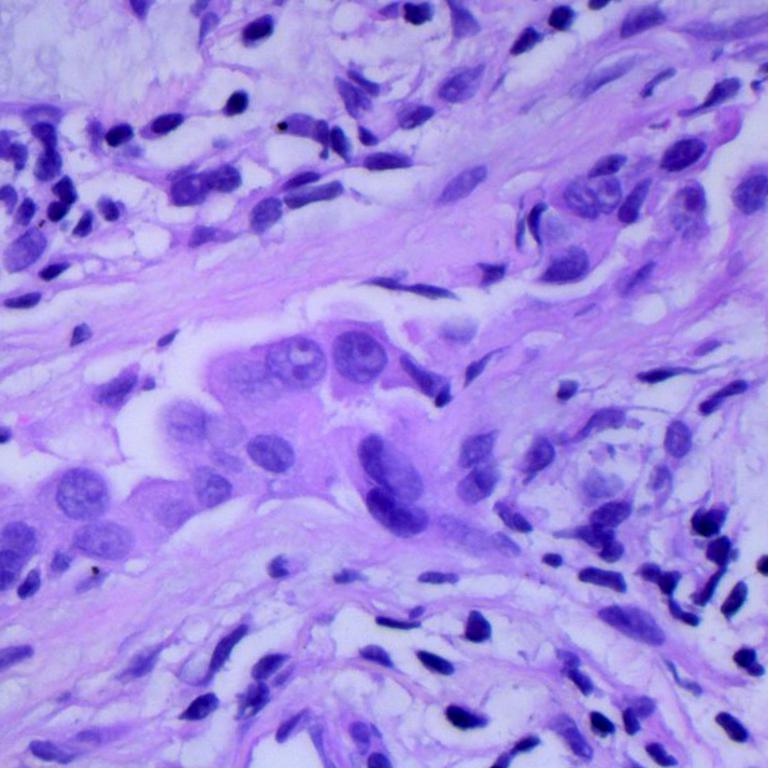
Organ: lung
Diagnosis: adenocarcinomas